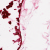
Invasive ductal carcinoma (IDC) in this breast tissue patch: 0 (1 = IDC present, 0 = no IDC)